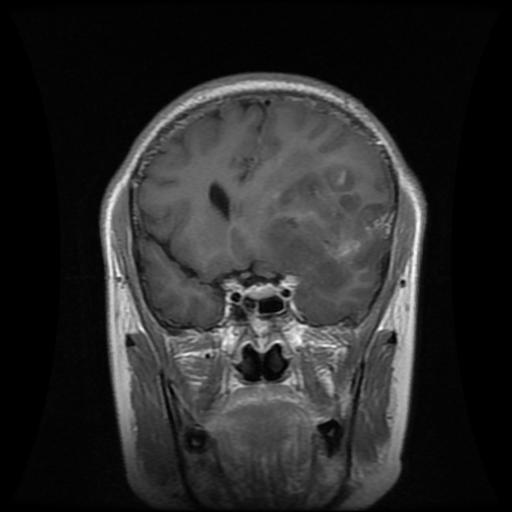
Label: glioma